Interaction volume radius: 10 \u00c5
Interaction volume height: 15 \u00c5
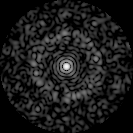
Disorder parameter: 0.7981